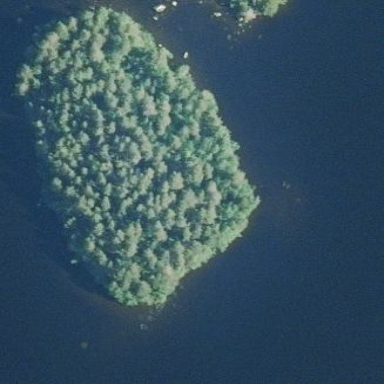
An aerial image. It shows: Island covered with woodland.